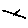
Label: line